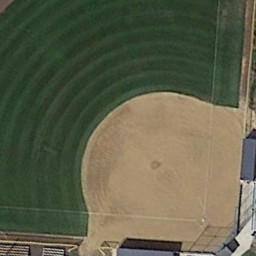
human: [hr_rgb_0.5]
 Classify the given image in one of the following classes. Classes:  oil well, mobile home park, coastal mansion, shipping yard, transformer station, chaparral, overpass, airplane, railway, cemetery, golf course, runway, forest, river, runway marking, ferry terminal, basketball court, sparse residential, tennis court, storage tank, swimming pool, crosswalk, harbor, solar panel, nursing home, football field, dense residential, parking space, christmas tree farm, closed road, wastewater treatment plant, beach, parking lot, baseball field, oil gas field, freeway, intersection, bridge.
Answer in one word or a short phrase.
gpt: baseball field